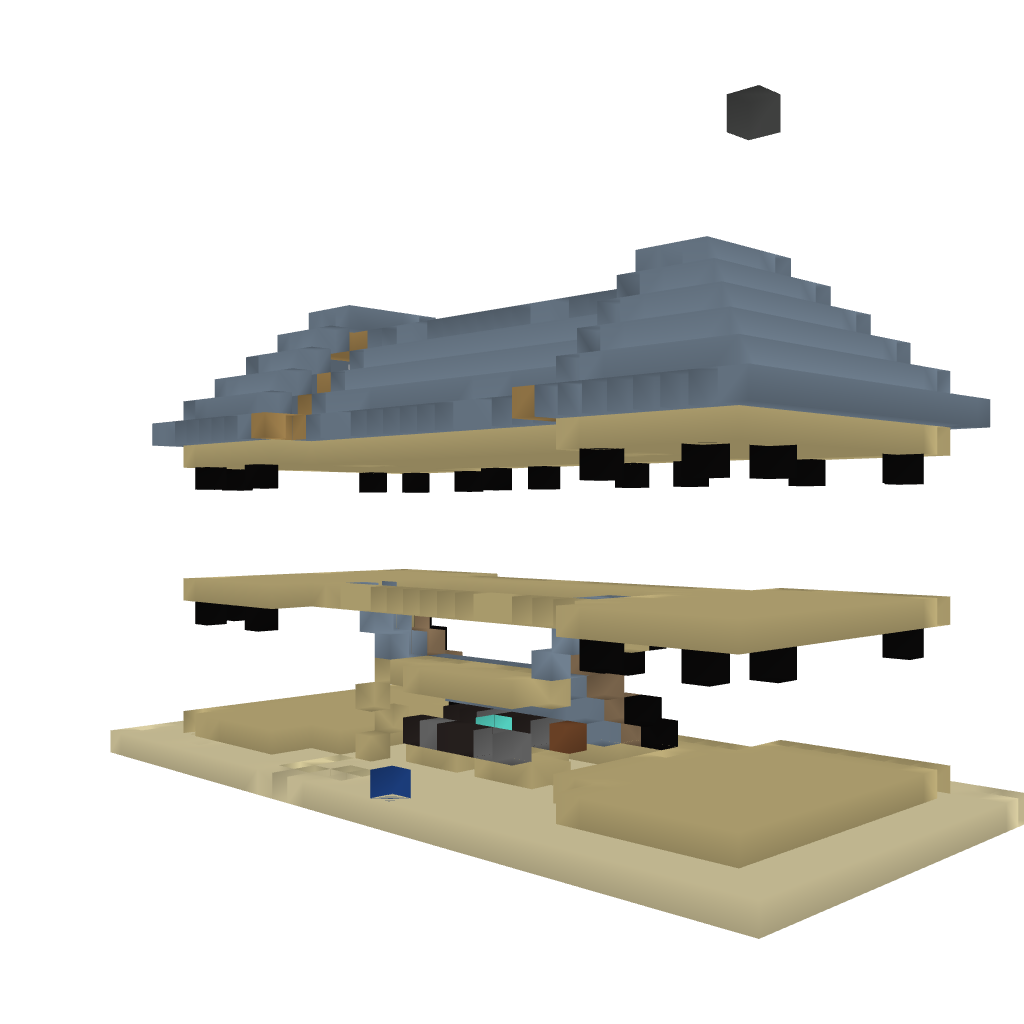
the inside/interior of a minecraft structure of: OlimpusHD3